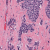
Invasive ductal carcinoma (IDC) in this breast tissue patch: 1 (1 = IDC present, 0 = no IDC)